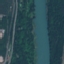
Label: River